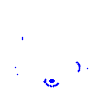
Particle: electron